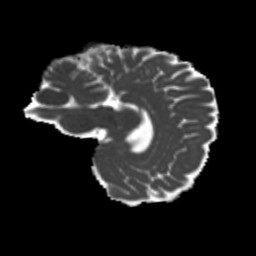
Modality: MD
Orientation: sagittal
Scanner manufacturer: siemens
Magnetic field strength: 3 T
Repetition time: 4 s
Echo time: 0.0594 s